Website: crate-barrel
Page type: payment
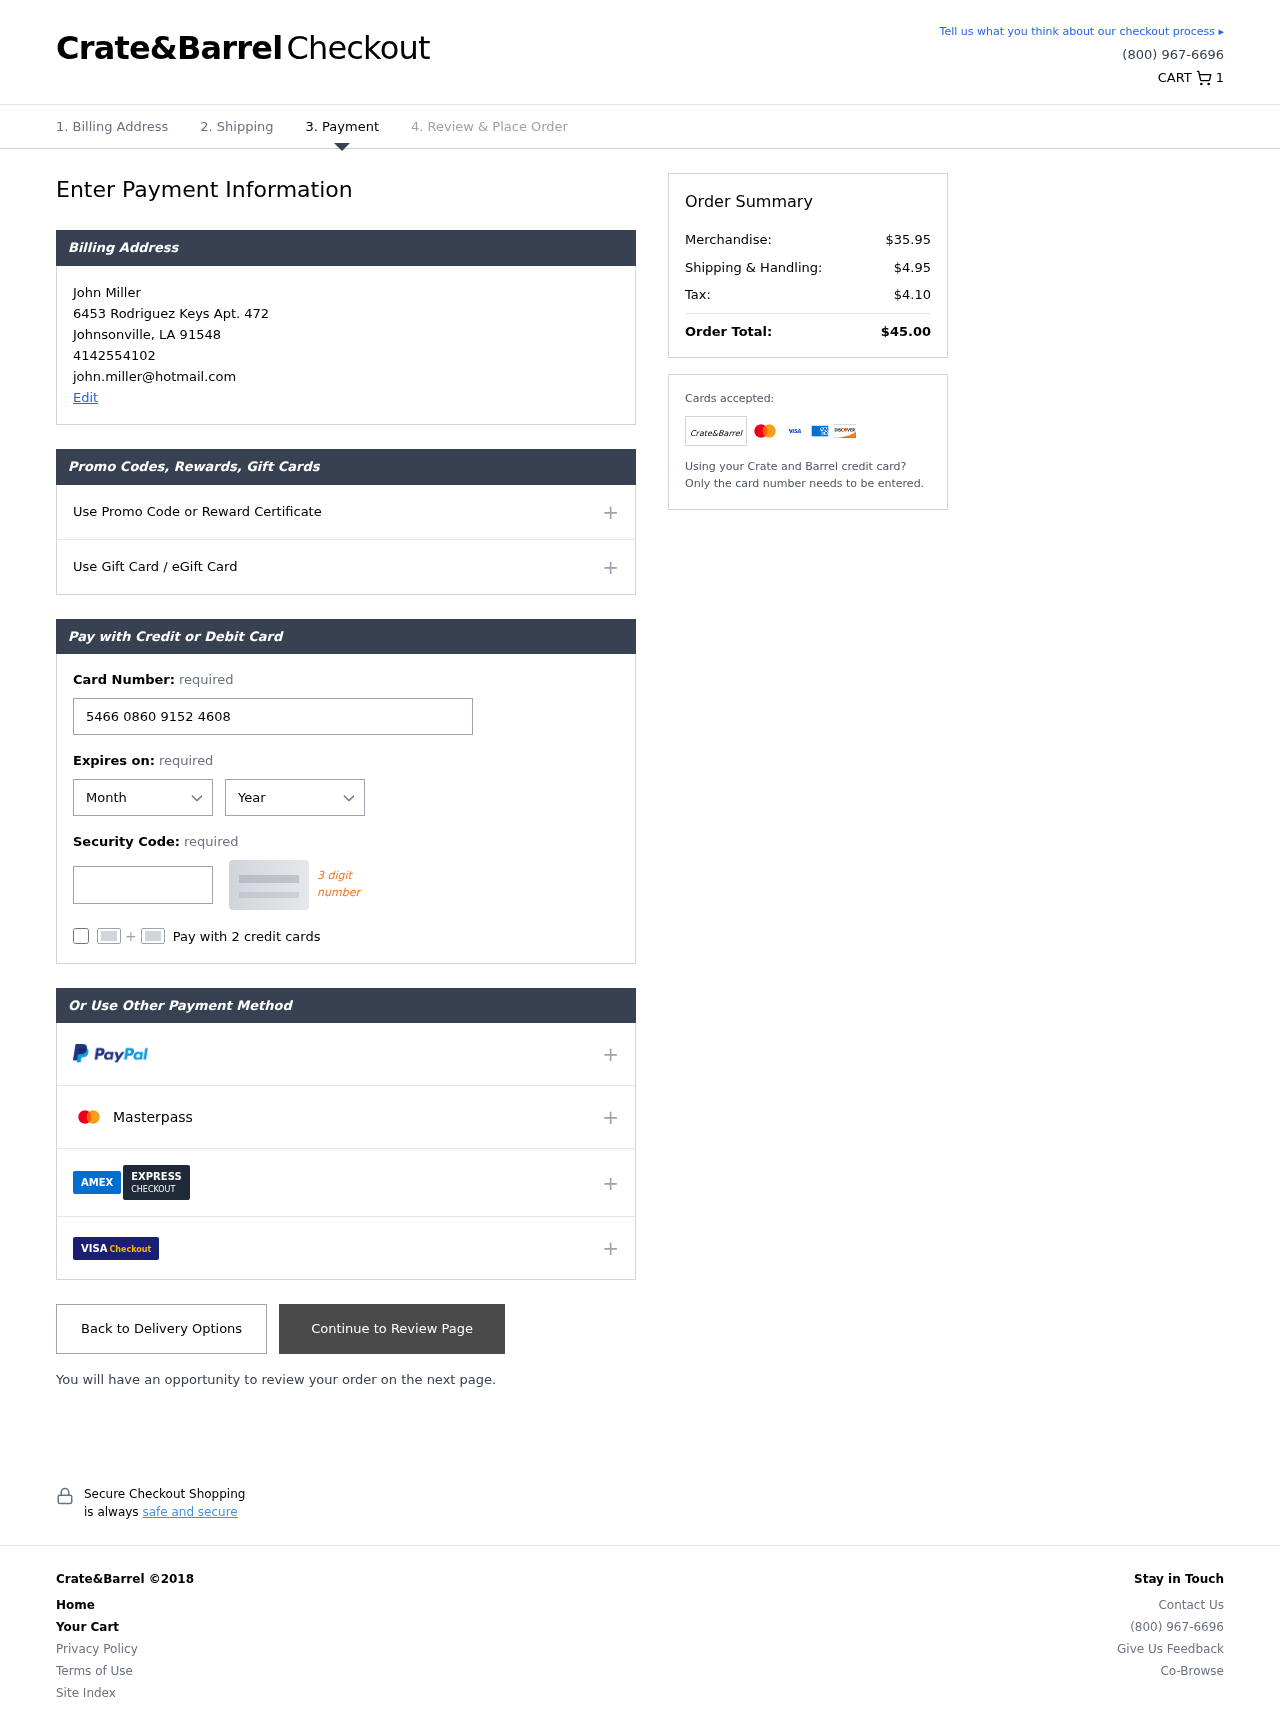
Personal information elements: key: PII_CARD_CVV
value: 984
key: PII_CARD_EXPIRY_MONTH
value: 04
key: PII_CARD_EXPIRY_YEAR
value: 29
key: PII_CARD_NUMBER
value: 5466 0860 9152 4608
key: PII_CITY
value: Johnsonville
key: PII_EMAIL
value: john.miller@hotmail.com
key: PII_FULLNAME
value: John Miller
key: PII_PHONE
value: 4142554102
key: PII_POSTCODE
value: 91548
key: PII_STATE_ABBR
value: LA
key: PII_STREET
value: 6453 Rodriguez Keys Apt. 472
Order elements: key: ORDER_NUM_ITEMS
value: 1
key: ORDER_SUBTOTAL
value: $35.95
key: ORDER_SHIPPING_COST
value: $4.95
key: ORDER_TAX
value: $4.10
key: ORDER_TOTAL
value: $45.00